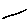
Label: line